Question: I need to plot nodes which have two rows. The top row is node name, and the bottom row is a condition. I am currently using the html-style 'table' tag to achieve this. However, somehow I dislike this way. So, I am wondering if there is a more concise way without using html-style tags to do this. Note that I don't want to change 'rankdir=TB' to 'rankdir=LR'.
An example of my current approach, including code and output, is attached below. Thank you in advance.
'''
digraph G {
node [shape=Mrecord]
aNode [ label=<
<table border='0'>
<tr><td bgcolor='gray'>nodeName</td></tr>
<tr><td>condition</td></tr></table>
> ];
}
'''

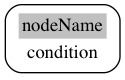
Answer: Putting {} around the text in your label will change the direction of the record separators.
'''
digraph {
graph [rankdir=TB];
node [shape=Mrecord];
item [label="{one | two}"];
}
'''